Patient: sex M, age 52
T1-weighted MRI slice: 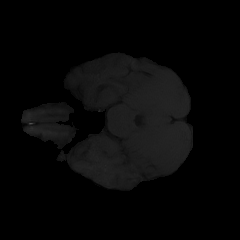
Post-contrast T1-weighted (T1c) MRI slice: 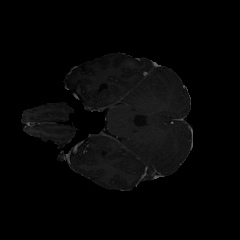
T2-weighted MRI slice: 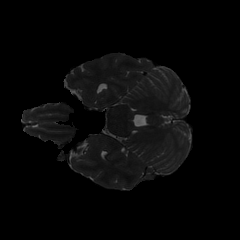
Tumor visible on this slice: no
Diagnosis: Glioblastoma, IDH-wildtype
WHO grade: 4